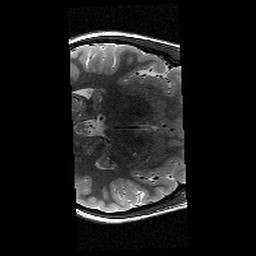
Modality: T2w
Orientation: axial
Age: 14
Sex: female
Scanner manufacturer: siemens
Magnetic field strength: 3 T
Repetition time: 9.23 s
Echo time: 0.067 s